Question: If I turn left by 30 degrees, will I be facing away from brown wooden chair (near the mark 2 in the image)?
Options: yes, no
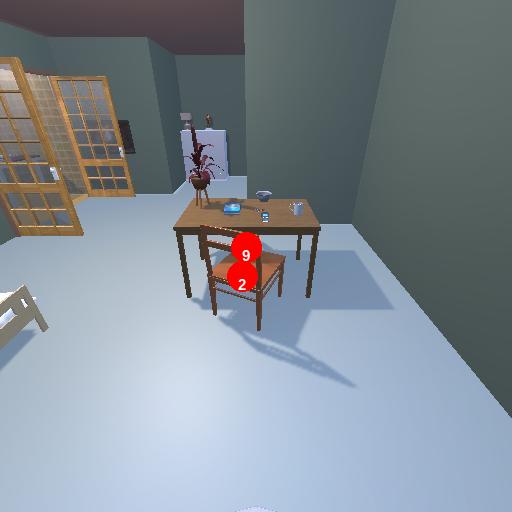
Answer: yes